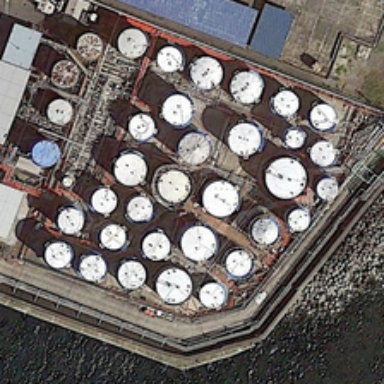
Many white storage tanks and several buildings are near a piece of water .